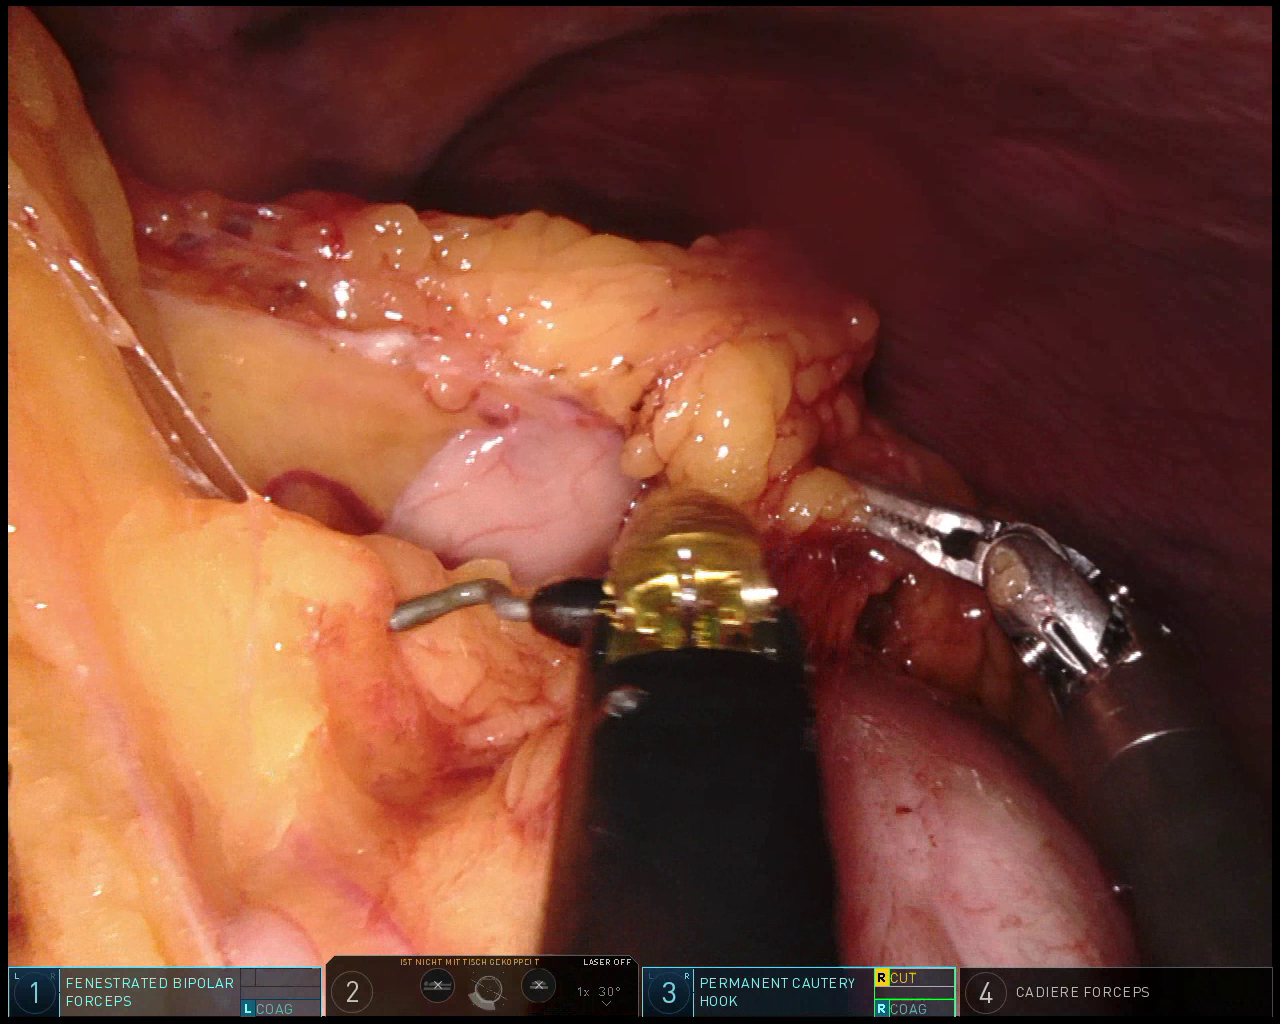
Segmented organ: stomach
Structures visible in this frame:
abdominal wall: yes
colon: yes
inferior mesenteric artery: no
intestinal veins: no
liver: no
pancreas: no
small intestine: no
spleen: no
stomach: yes
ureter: no
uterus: no
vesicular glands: no